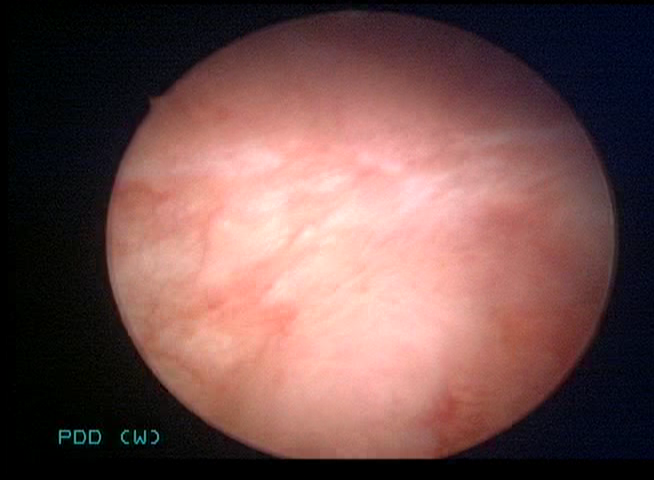
Modality: WLC
Class: Normal mucosa
Bladder cancer association: No